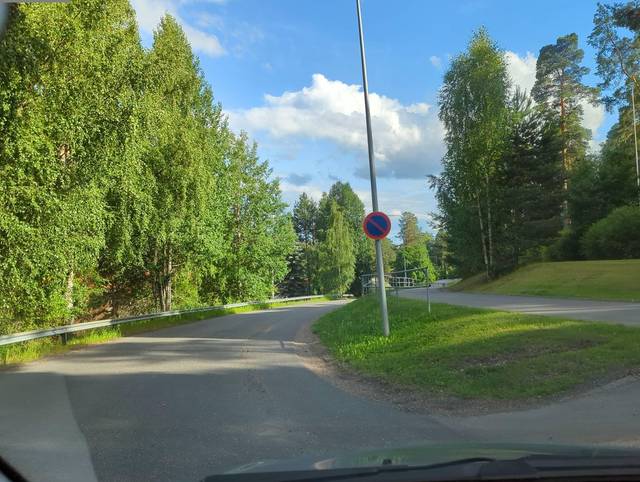
Region: Finland
Coordinates: 62.145, 25.772